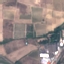
Land use / land cover: PermanentCrop